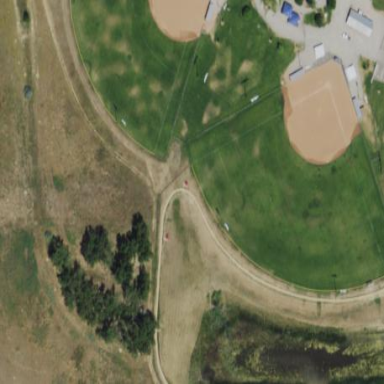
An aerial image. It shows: Baseball pitch for leisure and sports activities.